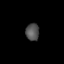
Tissue: lung
Cell type: Epithelial cells
Senescence score: 0.183
Nuclear area (px): 225
Mean DAPI intensity: 81.889